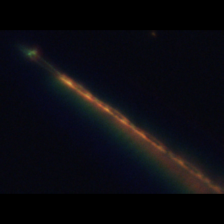
Taxon: Psuedo-nitzschia
Group: Diatoms